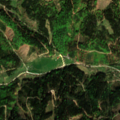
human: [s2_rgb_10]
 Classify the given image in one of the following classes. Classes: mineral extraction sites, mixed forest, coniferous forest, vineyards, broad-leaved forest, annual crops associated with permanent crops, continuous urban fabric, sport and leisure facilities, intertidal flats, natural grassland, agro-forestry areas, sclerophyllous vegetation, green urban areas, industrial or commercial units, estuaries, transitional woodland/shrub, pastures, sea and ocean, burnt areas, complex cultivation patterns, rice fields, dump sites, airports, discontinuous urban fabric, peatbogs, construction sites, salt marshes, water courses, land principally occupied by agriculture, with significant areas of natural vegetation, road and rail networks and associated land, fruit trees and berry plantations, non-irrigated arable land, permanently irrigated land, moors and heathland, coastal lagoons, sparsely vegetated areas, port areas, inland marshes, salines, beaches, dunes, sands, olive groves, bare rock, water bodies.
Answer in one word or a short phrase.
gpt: land principally occupied by agriculture, with significant areas of natural vegetation, coniferous forest, mixed forest